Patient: sex M, age 69
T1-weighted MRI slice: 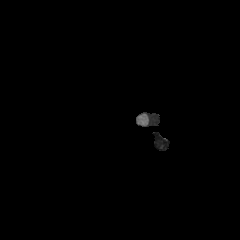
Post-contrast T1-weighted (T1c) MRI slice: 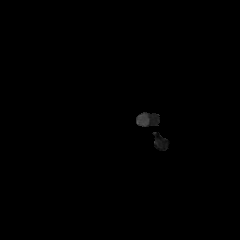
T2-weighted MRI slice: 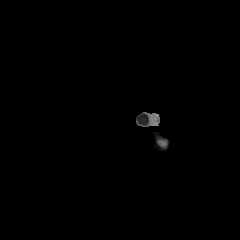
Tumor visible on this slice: no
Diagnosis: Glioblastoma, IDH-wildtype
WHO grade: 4